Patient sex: F
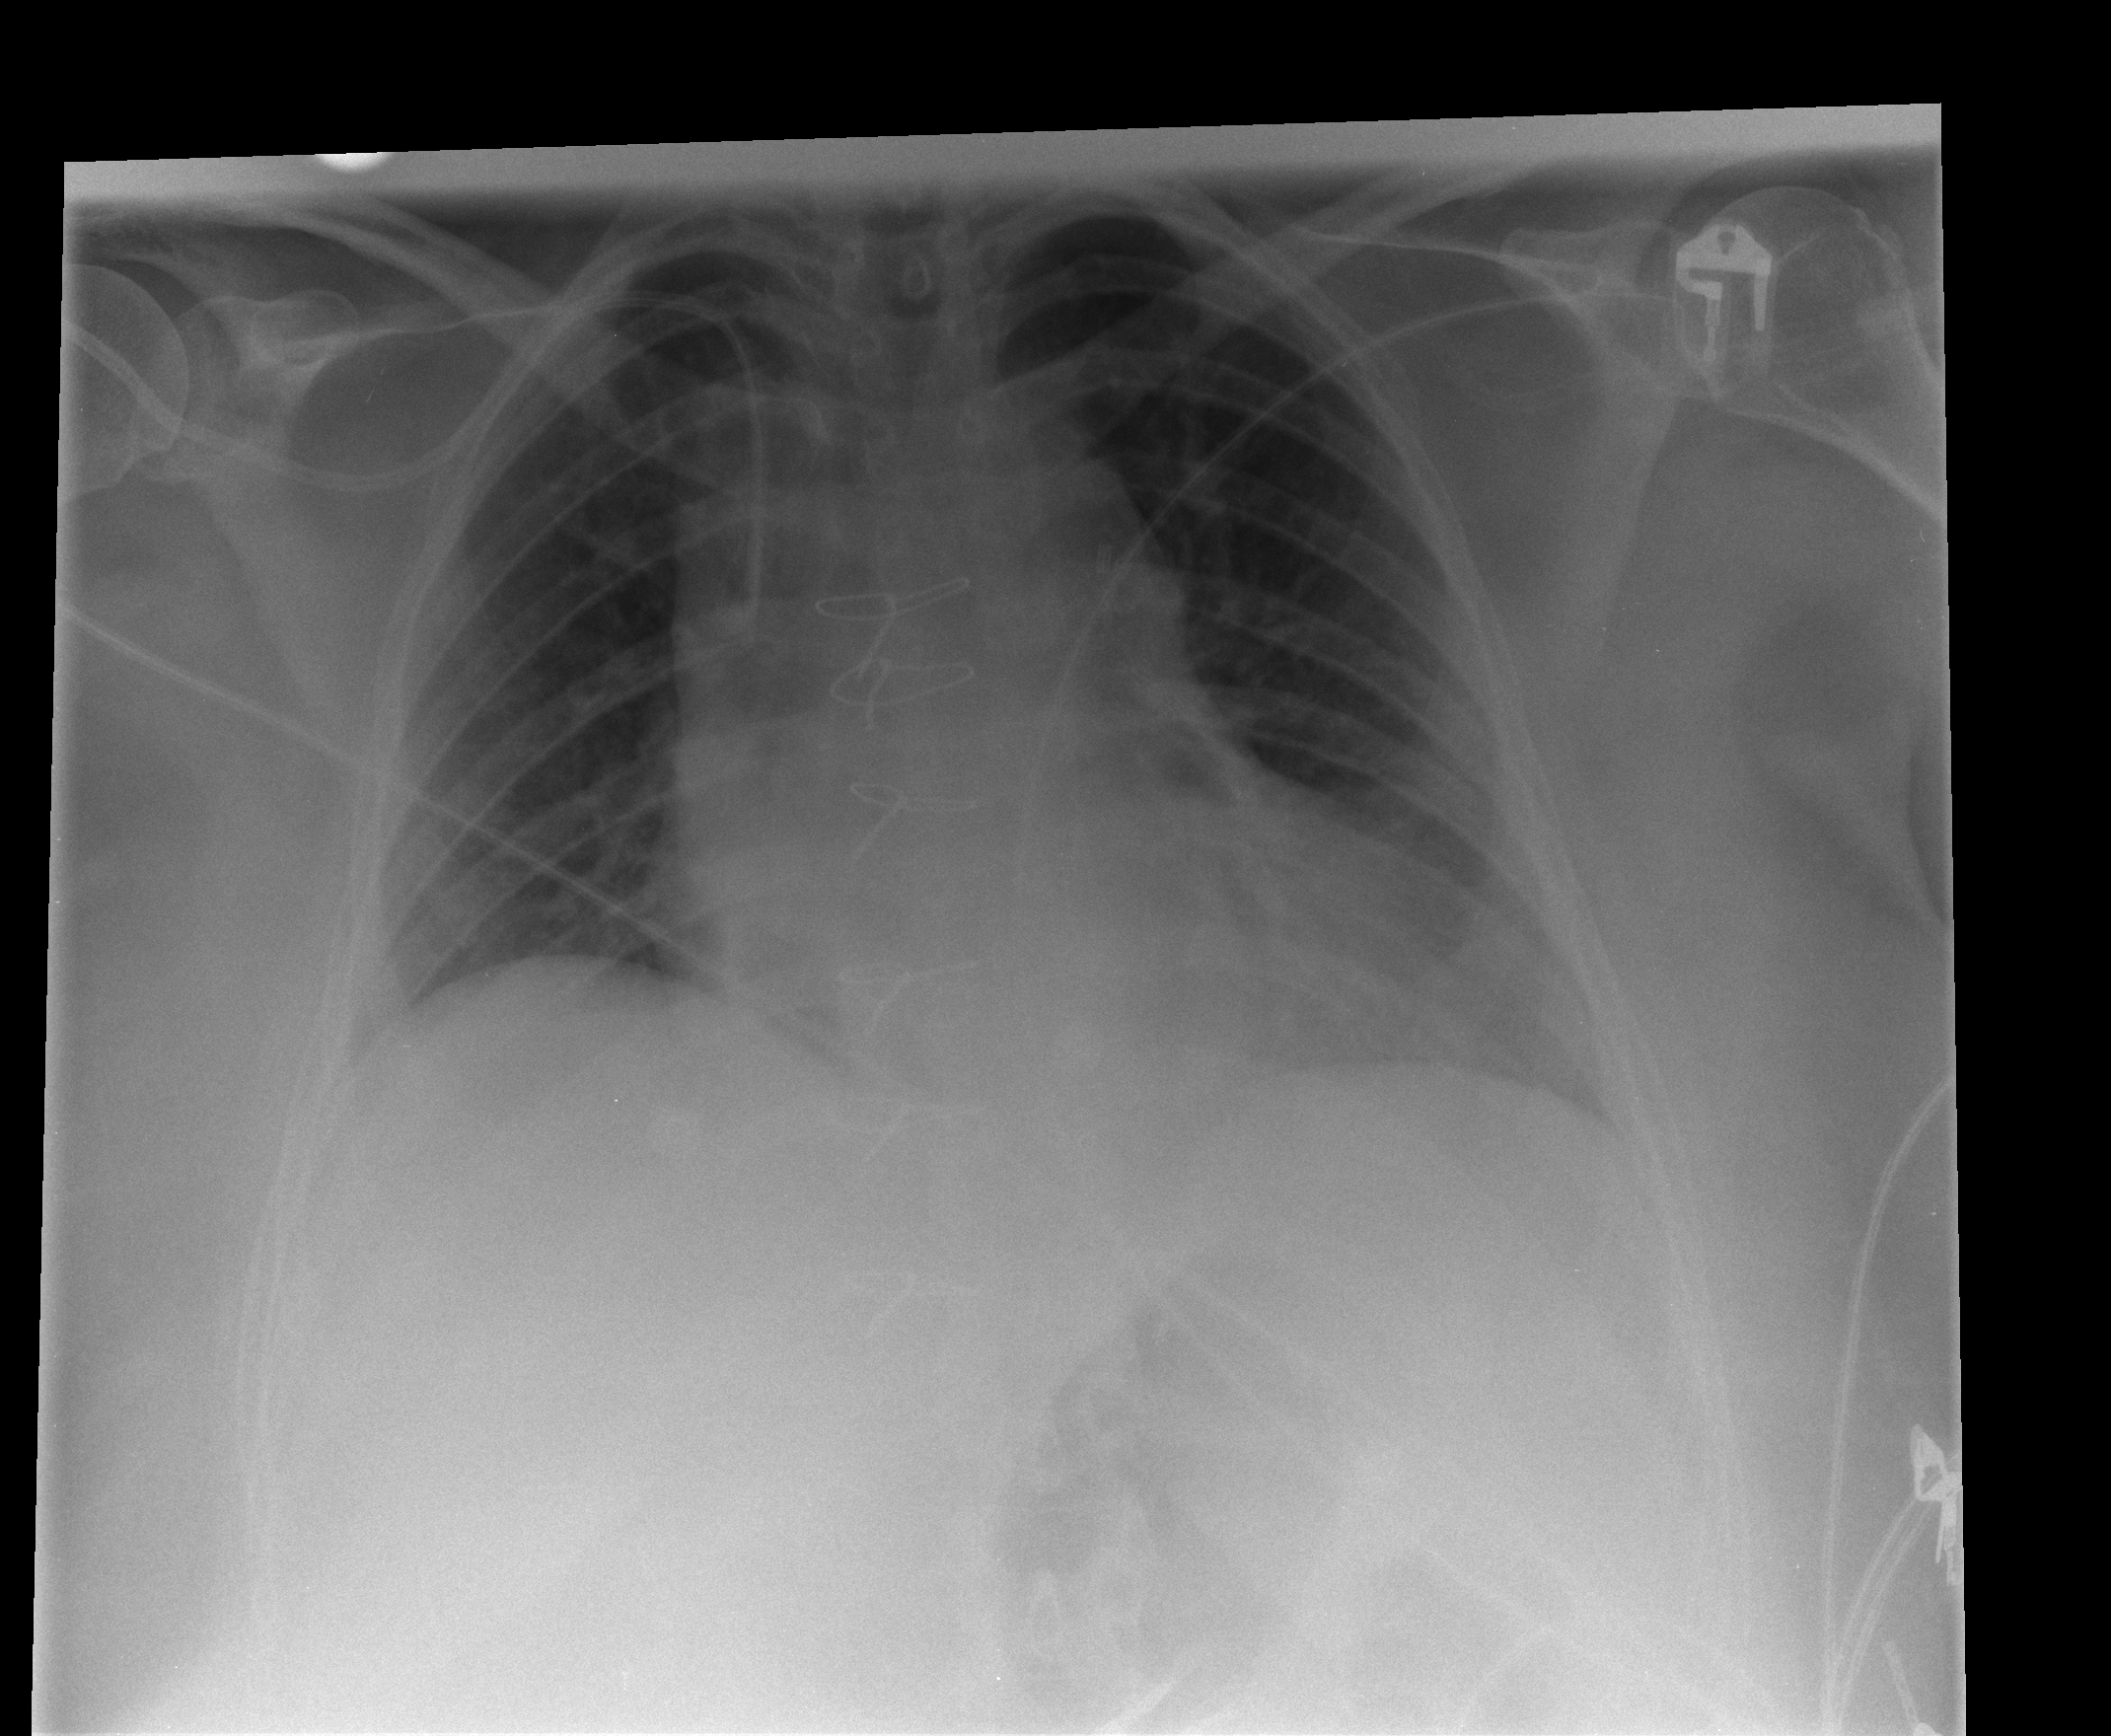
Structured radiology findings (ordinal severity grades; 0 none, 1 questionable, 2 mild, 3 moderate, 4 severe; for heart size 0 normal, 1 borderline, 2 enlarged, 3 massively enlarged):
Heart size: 2
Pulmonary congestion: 0
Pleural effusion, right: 0
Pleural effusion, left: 0
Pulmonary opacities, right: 0
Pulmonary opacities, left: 0
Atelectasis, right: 0
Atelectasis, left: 1